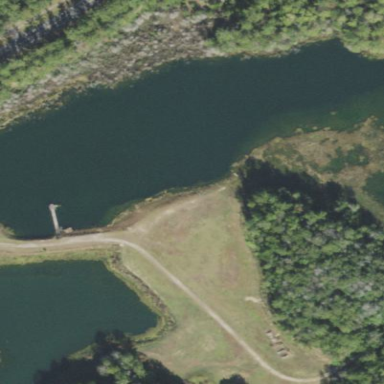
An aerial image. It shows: Reservoir of water.